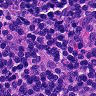
Metastatic tissue present: no